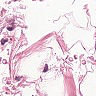
Metastatic tissue present: no